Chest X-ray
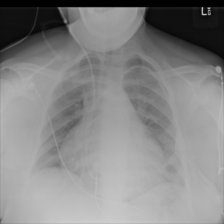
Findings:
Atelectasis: negative
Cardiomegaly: negative
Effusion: negative
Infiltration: negative
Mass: negative
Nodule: negative
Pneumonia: negative
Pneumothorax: negative
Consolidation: negative
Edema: negative
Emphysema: negative
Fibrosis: negative
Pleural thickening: negative
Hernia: negative